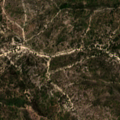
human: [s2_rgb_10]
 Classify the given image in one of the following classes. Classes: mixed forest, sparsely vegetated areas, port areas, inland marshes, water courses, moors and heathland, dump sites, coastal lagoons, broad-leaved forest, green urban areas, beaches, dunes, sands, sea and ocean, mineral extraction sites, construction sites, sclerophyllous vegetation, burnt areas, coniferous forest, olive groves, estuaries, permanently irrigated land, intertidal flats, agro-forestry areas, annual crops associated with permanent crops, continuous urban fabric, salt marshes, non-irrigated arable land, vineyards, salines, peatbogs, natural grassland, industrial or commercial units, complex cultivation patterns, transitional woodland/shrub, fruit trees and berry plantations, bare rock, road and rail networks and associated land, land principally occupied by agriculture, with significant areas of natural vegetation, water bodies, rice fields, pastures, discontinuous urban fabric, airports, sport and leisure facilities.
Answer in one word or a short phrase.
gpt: agro-forestry areas, mixed forest